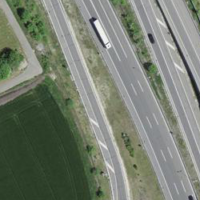
EUNIS habitat code: 57
Species observed at this site:
Dryocopus martius
Milvus milvus